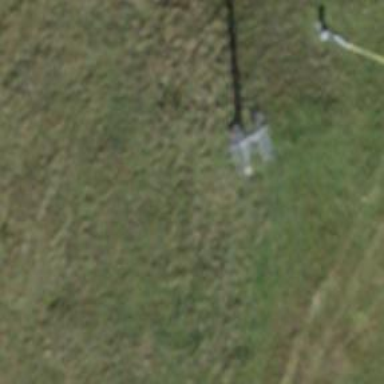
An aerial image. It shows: Pylon for aerialway.